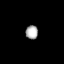
Tissue: lung
Cell type: Epithelial cells
Senescence score: 0.2248
Nuclear area (px): 167
Mean DAPI intensity: 173.317